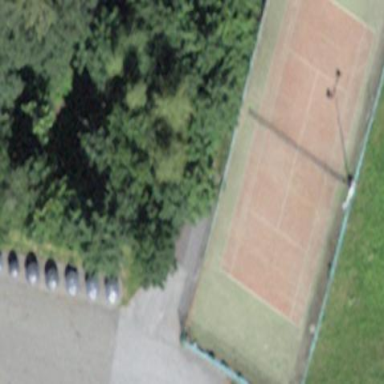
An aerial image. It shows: Tennis court on the leisure land pitch.